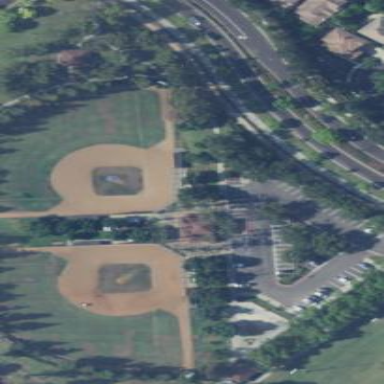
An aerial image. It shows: Baseball pitch for leisure land activities.